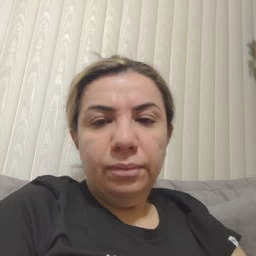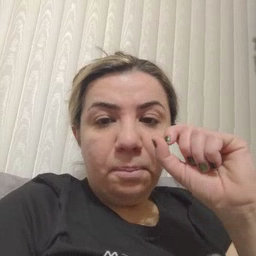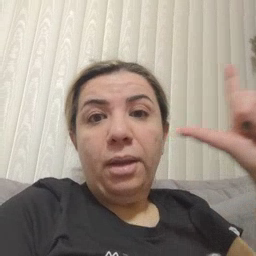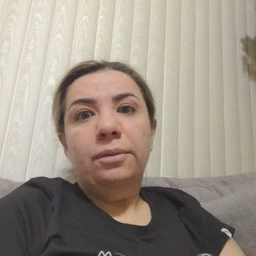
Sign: awake